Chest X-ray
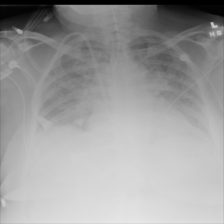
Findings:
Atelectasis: negative
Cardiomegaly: negative
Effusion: negative
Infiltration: negative
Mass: negative
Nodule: negative
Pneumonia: negative
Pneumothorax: negative
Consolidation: negative
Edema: negative
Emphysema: negative
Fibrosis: negative
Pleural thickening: negative
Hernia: negative